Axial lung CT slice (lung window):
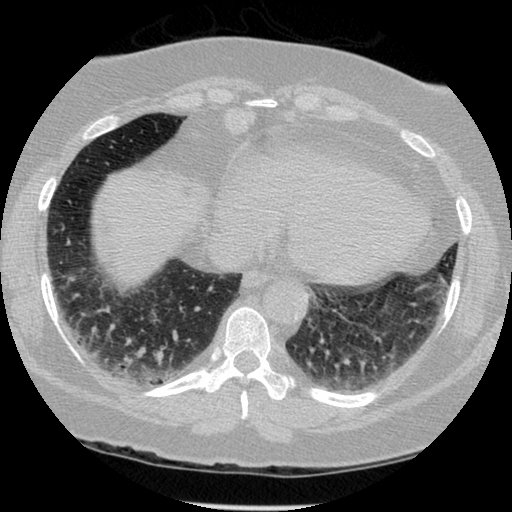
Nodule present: no